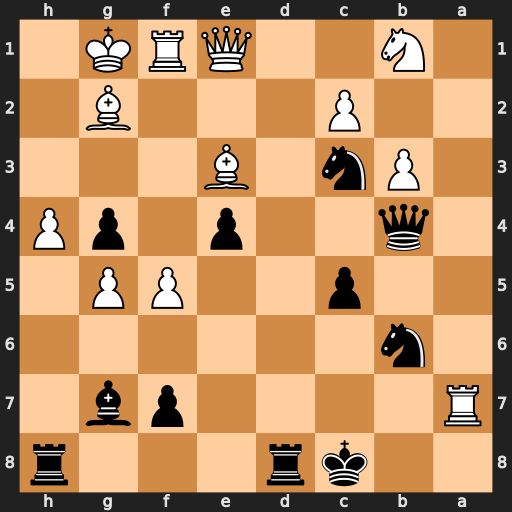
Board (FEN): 2kr3r/R4pb1/1n6/2p2PP1/1q2p1pP/1Pn1B3/2P3B1/1N2QRK1
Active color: b
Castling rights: -
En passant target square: -
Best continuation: Rd1 Qxd1 Nxd1